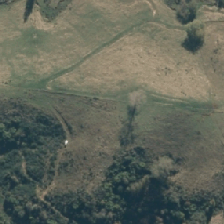
Land cover: grose_broom